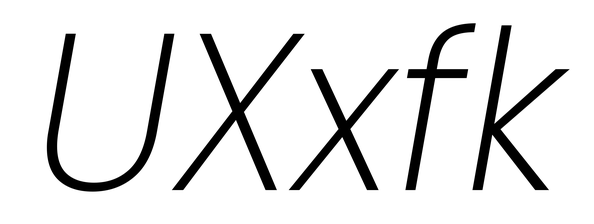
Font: Poppins-ExtraLightItalic